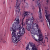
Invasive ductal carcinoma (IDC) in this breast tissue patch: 1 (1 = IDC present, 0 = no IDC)